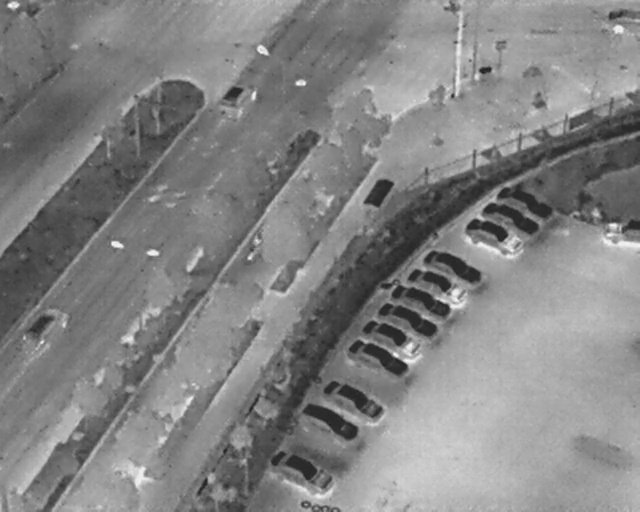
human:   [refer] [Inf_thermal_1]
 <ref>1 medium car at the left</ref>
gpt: <box>[[4, 58, 9, 68, 130]]</box>

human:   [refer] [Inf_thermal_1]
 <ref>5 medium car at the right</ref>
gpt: <box>[[69, 45, 72, 58, 25], [74, 40, 79, 52, 25], [78, 36, 81, 49, 25], [80, 33, 83, 45, 25], [93, 41, 99, 49, 2]]</box>

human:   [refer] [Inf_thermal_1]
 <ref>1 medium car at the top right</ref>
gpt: <box>[[95, 0, 99, 7, 2]]</box>